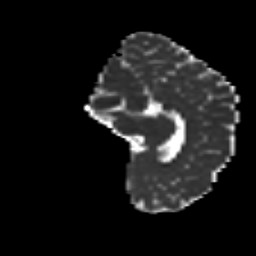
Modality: MD
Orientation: sagittal
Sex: male
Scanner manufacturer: siemens
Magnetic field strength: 3 T
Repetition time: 5 s
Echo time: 0.071 s